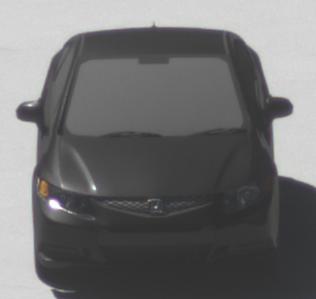
Make: Honda
Model: Civic Limousine 1.8
Detailed model: Civic (IX) Limousine
Model produced from: 2014/05
Model produced until: 2017/06
Doors: 4
Color: black
Road condition: dry road
Daytime: midday
Contrast: high contrast